Question: I'm developing an app which uses google location search widget to fill the location where the user was born in, but I'm getting the issue you can see right below:
'''
private class func doRequest(_ urlString: String, params: [String: String], success: (NSDictionary) -> ()) {
if let url = URL(string: "\(urlString)?\(query(params))") {
let request = NSMutableURLRequest(url: url)
let session = URLSession.shared()
let task = session.dataTask(with: request) { data, response, error in
self.handleResponse(data, response: response as?, error: error, success: success)
}
task.resume()
}
}
'''

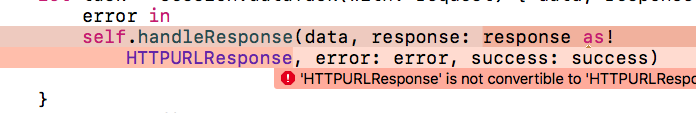
Answer: 'as?' is use to cast one type to another, you are asking Xcode to cast 'response' to another type, but haven't told it what to cast it to.
As the error says, its expecting to see a type after the keyword 'as'